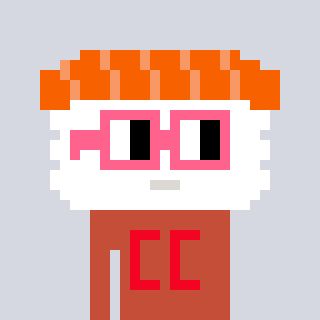
a pixel art character with square pink glasses, a nigiri-shaped head and a rust-colored body on a cool background